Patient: sex M, age 79
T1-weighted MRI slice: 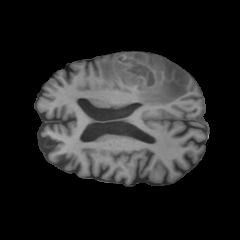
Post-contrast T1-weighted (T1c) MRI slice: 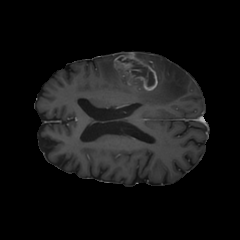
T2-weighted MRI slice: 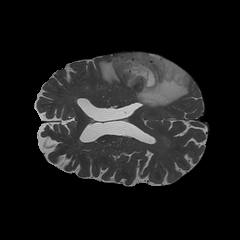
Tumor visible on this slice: yes
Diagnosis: Glioblastoma, IDH-wildtype
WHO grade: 4